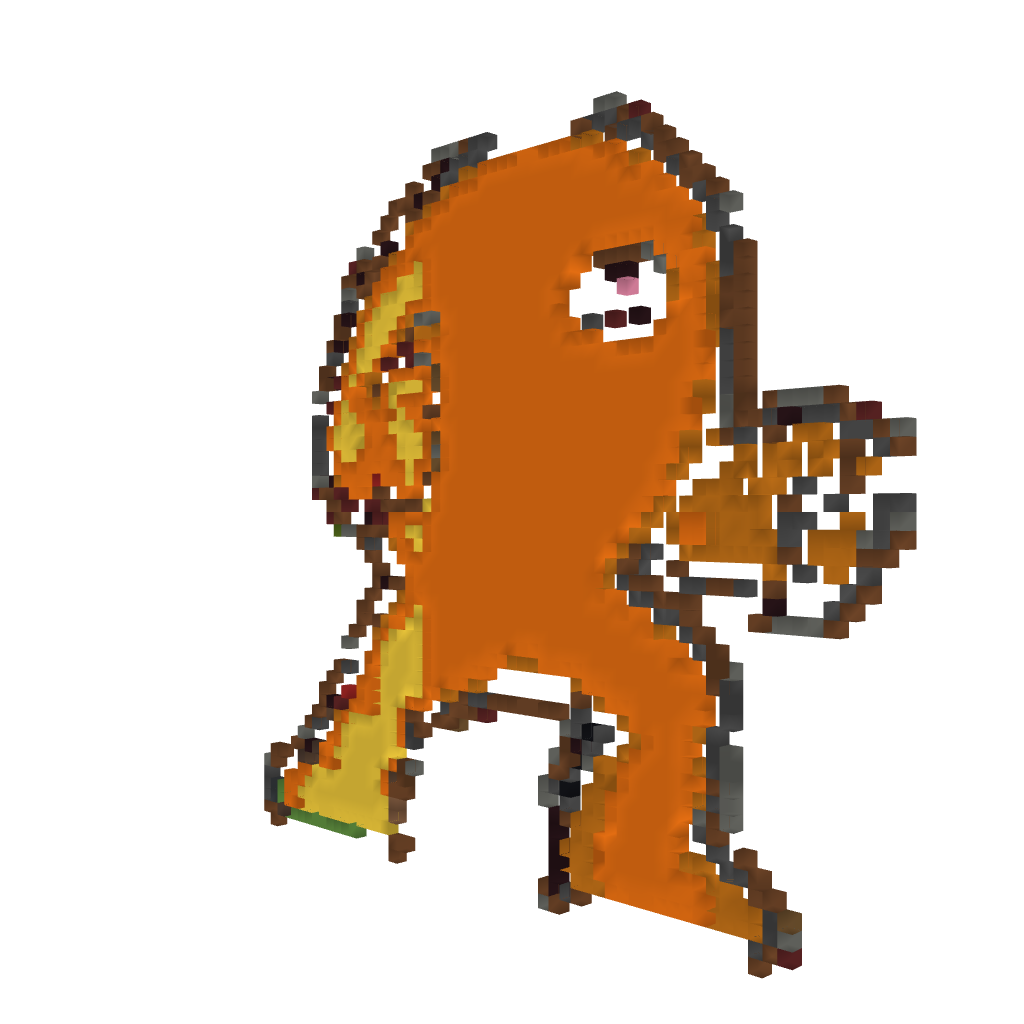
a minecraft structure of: Yellow Devil (ErnieCIII)